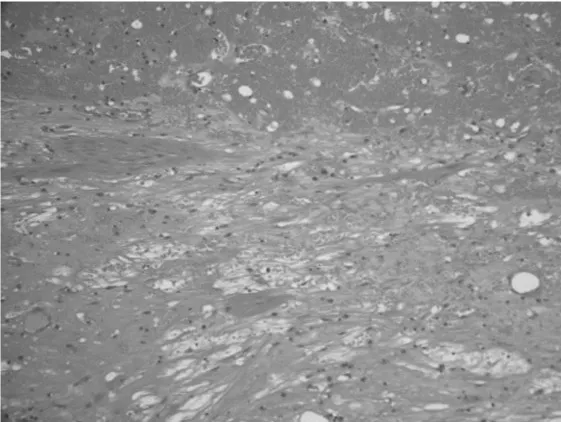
Histological picture of the resected tumor specimen, showing that there were no carcinoma cells although granulation tissue, some bleeding and necrosis were present.
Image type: pathology (h&e)